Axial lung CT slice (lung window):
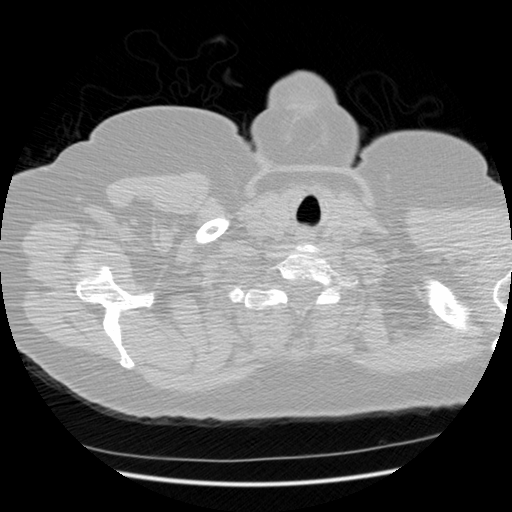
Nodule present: no